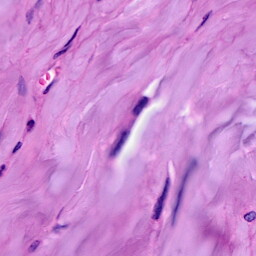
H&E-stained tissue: Breast